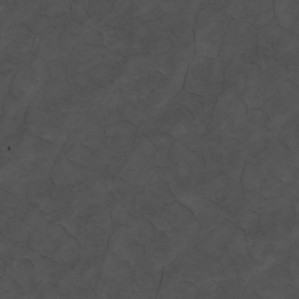
Label: non_frost